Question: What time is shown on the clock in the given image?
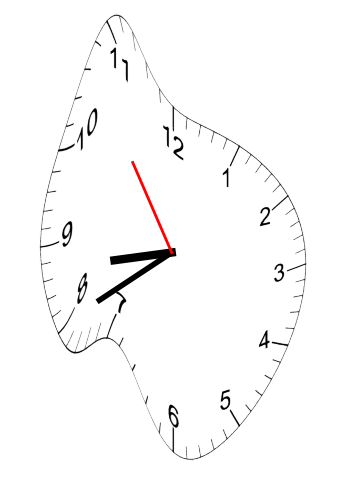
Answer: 08:39:54